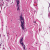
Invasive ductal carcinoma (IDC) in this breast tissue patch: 0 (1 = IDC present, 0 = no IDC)